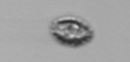
Label: Pseudochattonella_farcimen